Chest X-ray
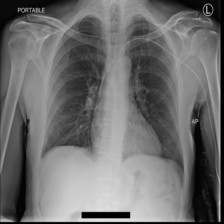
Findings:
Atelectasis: negative
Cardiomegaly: negative
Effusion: negative
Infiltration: negative
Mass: negative
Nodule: negative
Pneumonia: negative
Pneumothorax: negative
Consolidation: negative
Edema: negative
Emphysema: negative
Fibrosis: negative
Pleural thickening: negative
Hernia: negative